Question: I'm trying create an application using Maven and Vaadin Bean Validation to validate my beans, but doesn't now work to me.
I'm trying this.
'''
@Entity
public class Person{
@Id
@GeneratedValue
private Integer id;
@NotNull
@NotEmpty
@Size(min=5, max=50, message="insert first name")
private String firstName;
@NotNull
@NotEmpty
@Email
private String email;
}
//my app
public class LoginView extends VerticalLayout{
private TextField firstName, email;
private BeanFieldGroup<Person> binder;
private FormLayout form;
public LoginView(){
form = new FormLayout();
binder = new BeanFieldGroup<Person>(Person.class);
Field<?> field = null;
field = binder.buildAndBind("Firstname", "firstName");
firstName = (TextField)binder.getField("firstName");
form.addComponent(firstName);
field = binder.buildAndBind("Email", "email");
email = (TextField)binder.getField("email");
form.addComponent(email);
this.addComponent(form);
}
}
'''
I added hibernate-validator as dependecy but still doesn't work. In vaadin bean validator documents says to use Hibernate Validator or agimatec-validation.

Which dependency I need to add for this work ?
The method isBeanValidationImplementationAvailable() returns true, Debug is bellow.
'''
11:26:54,112 DEBUG [org.hibernate.validator.internal.engine.resolver.DefaultTraversableResolver] - Found javax.persistence.Persistence on classpath containing 'getPersistenceUtil'. Assuming JPA 2 environment. Trying to instantiate JPA aware TraversableResolver
11:26:54,113 DEBUG [org.hibernate.validator.internal.engine.resolver.DefaultTraversableResolver] - Instantiated JPA aware TraversableResolver of type org.hibernate.validator.internal.engine.resolver.JPATraversableResolver.
11:26:54,113 DEBUG [org.hibernate.validator.internal.xml.ValidationXmlParser] - Trying to load META-INF/validation.xml for XML based Validator configuration.
11:26:54,113 DEBUG [org.hibernate.validator.internal.xml.ValidationXmlParser] - No META-INF/validation.xml found. Using annotation based configuration only.
Is bean validation implementation available: true
'''
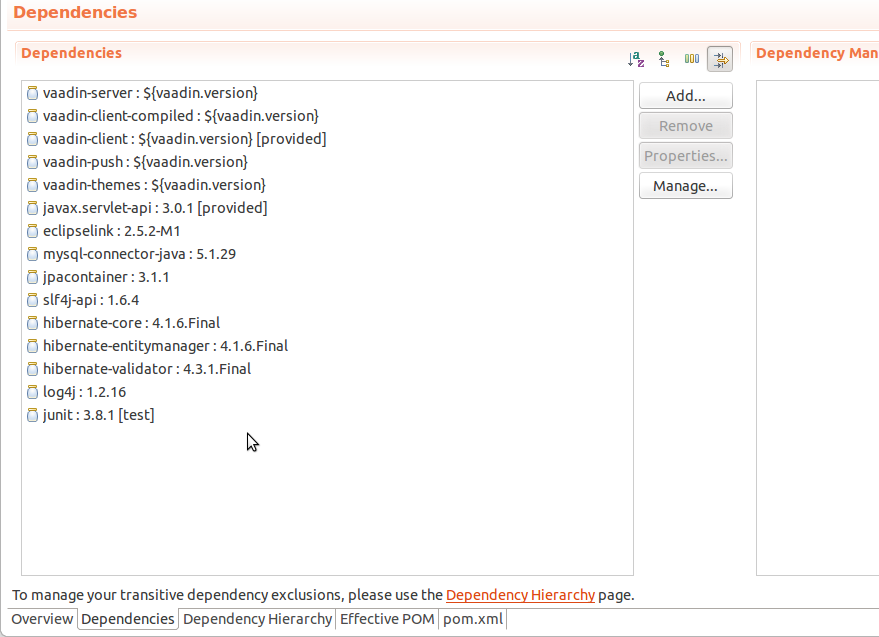
Answer: It should validate when you call 'binder.commit()'. Check out if you have 'javax.validation.Validation' class on the classpath.
If it's not the case, please debug the 'isBeanValidationImplementationAvailable()' static method on 'BeanFieldGroup' and post any further details you found out.